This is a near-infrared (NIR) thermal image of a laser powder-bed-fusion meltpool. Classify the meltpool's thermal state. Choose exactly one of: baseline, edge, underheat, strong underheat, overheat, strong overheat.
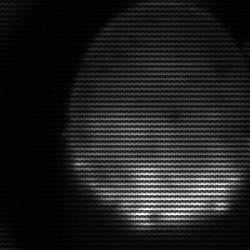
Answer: edge